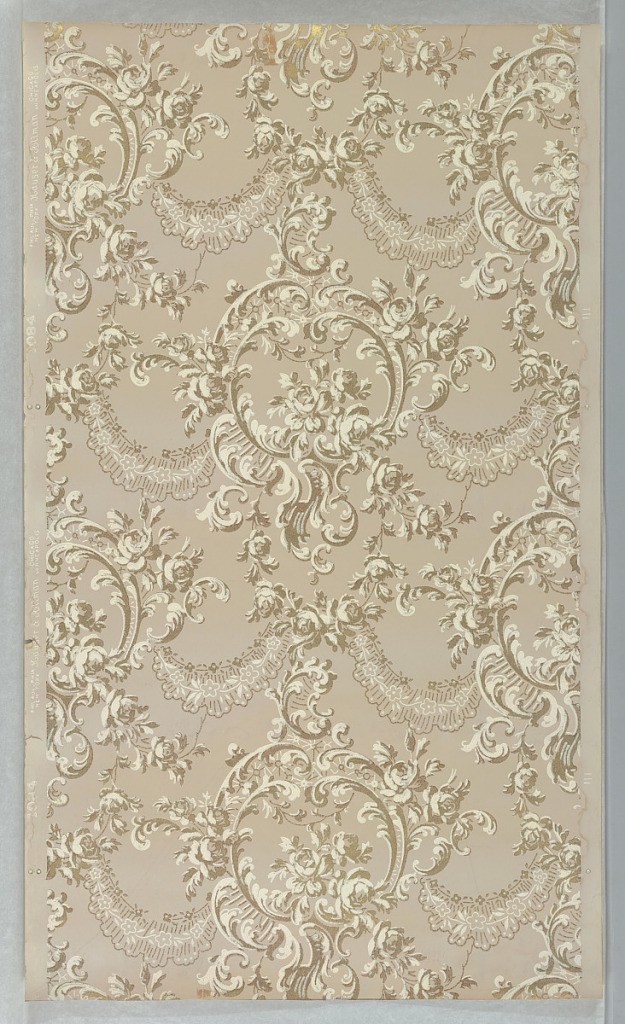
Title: Sidewall
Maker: Kayser & Allman
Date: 1905–1915
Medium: Machine-printed paper, liquid mica
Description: On gray ground, central scroll motif containing cluster of roses; some garlands, scrolls, c-curves, and vines. Printed in white and metallic gold.